Interaction volume radius: 5 \u00c5
Interaction volume height: 15 \u00c5
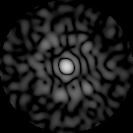
Disorder parameter: 0.8369